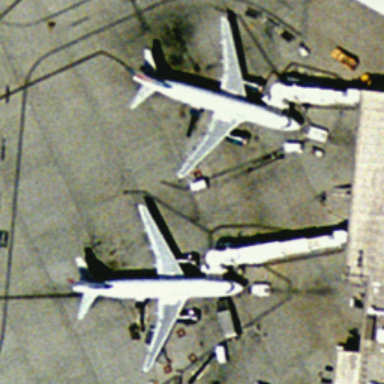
There are two airplanes at the airport .